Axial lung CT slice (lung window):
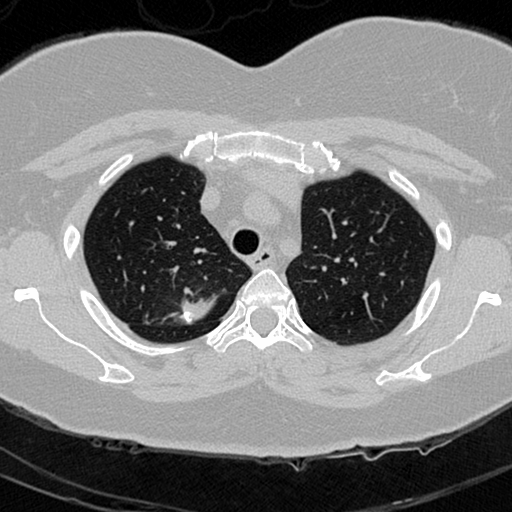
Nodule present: no